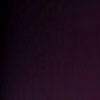
Label: space